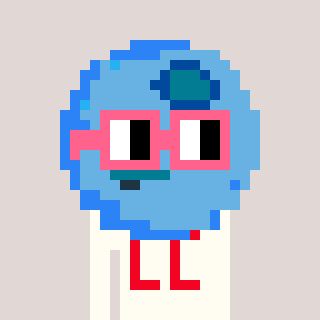
a pixel art character with square pink glasses, a blueberry-shaped head and a grayscale-colored body on a warm background